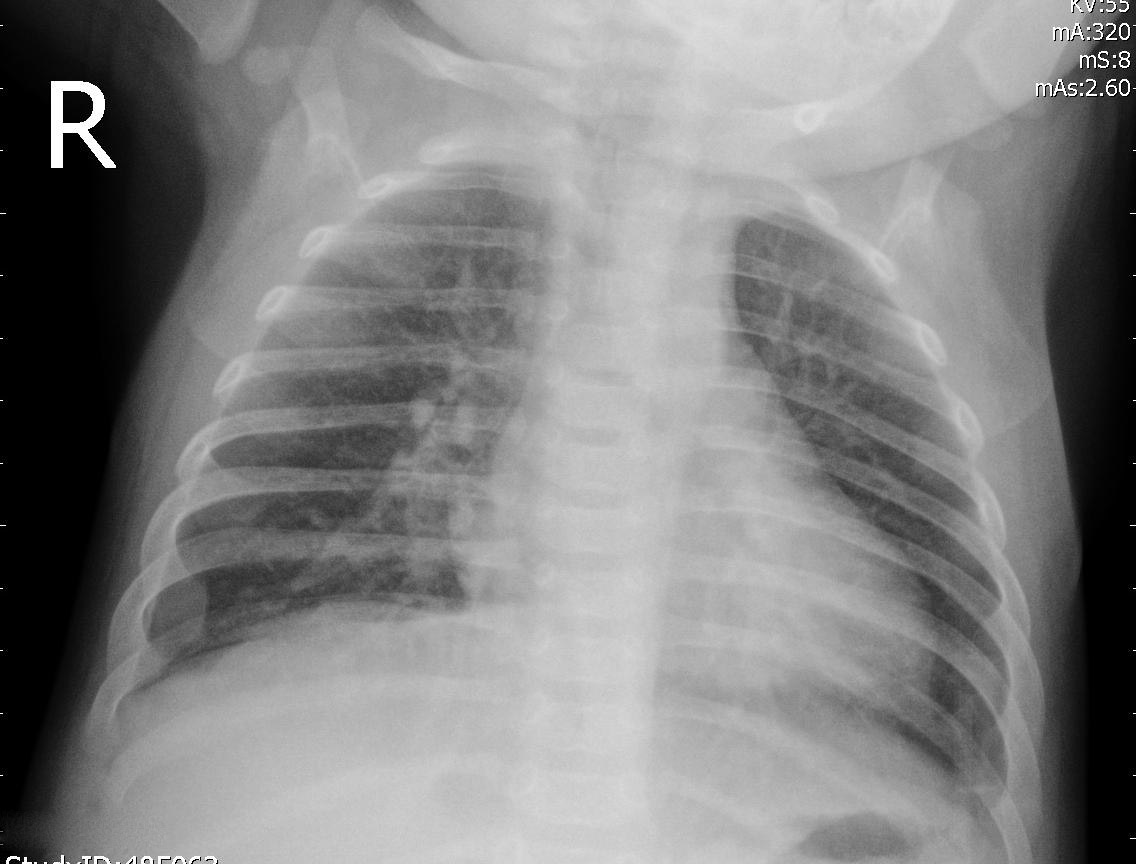
Diagnosis: PNEUMONIA